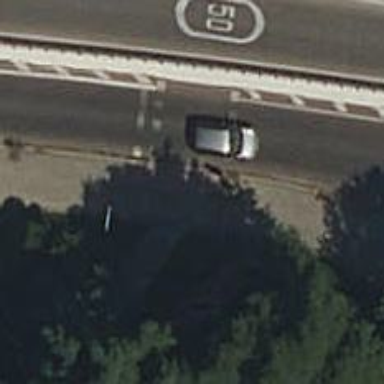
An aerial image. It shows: Road with traffic signals at crossing.